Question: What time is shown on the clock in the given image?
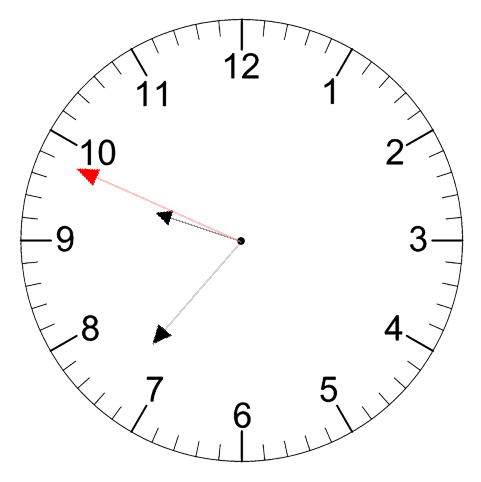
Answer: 09:36:49